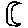
Label: moon